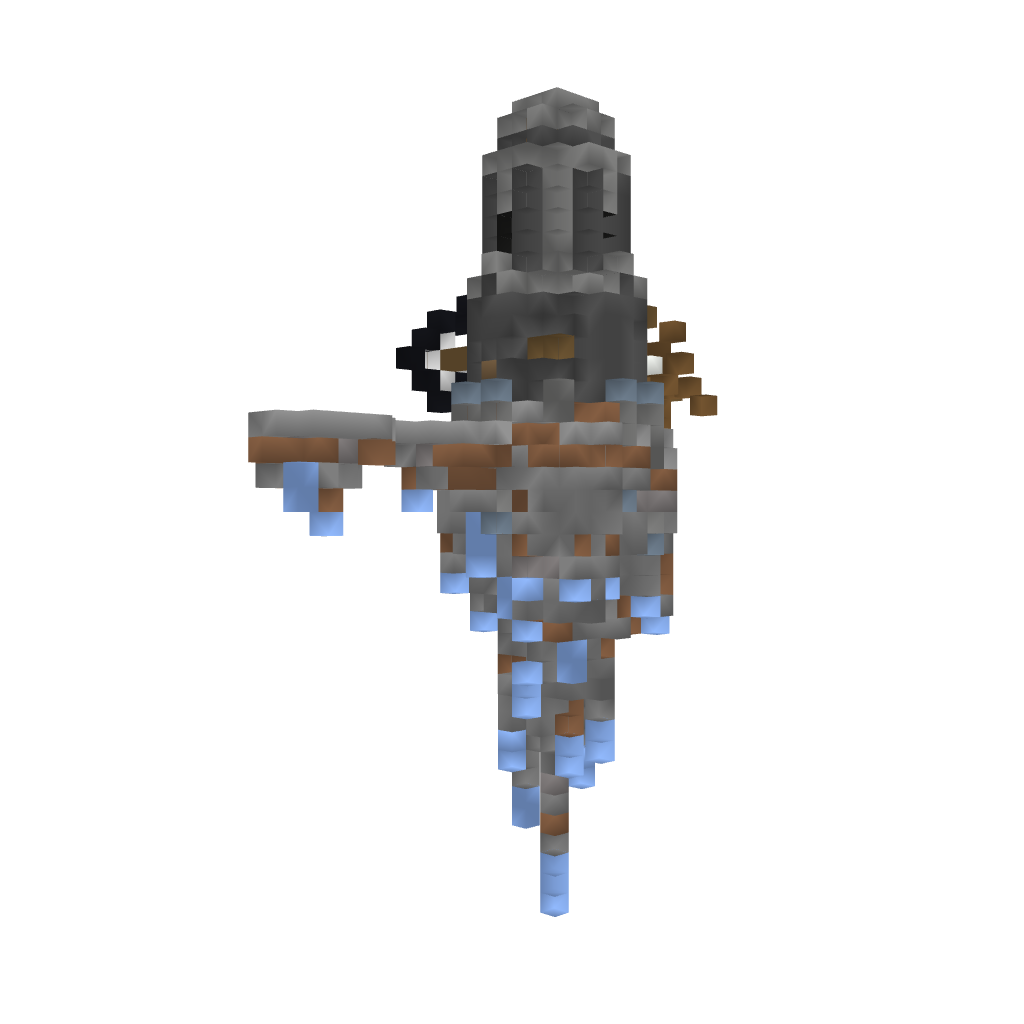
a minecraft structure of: Steampunk Windmill